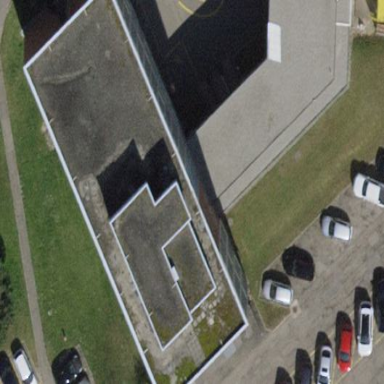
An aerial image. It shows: Office building.